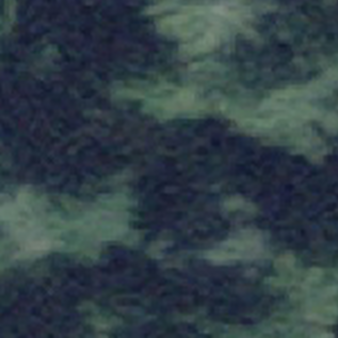
Label: other